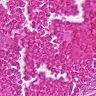
Metastatic tissue present: no